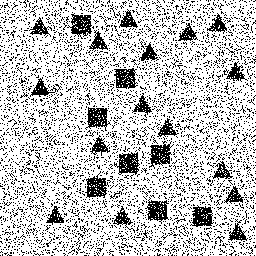
Squares: 8
Triangles: 16
Stars: 0
Total shapes: 24